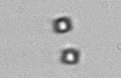
Label: Thalassiosira